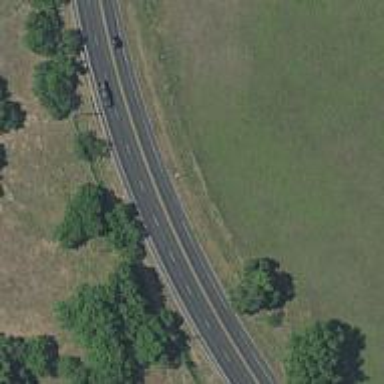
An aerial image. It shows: Asphalt road classified as primary highway.